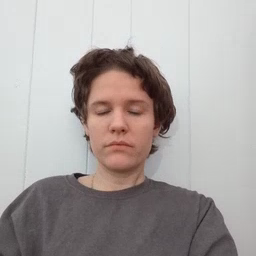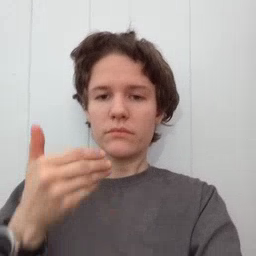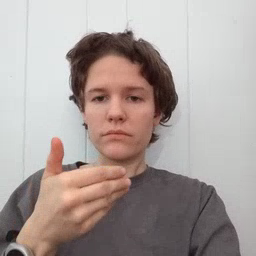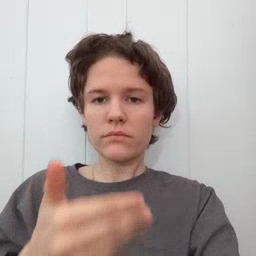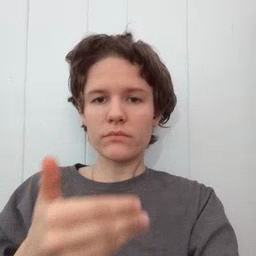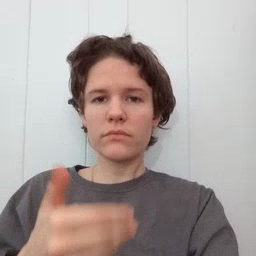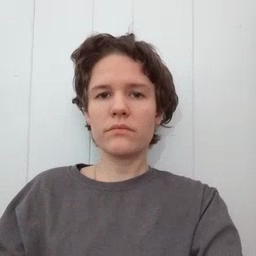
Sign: close